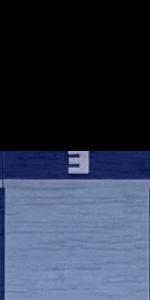
Label: Empty